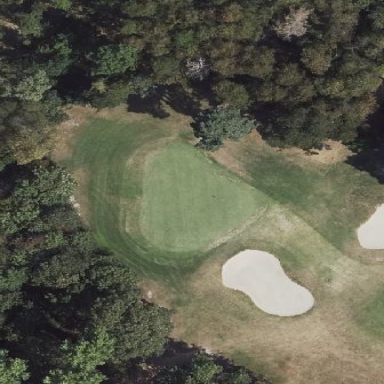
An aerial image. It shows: Golf green.